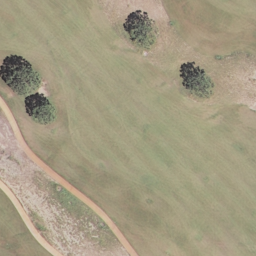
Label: golfcourse